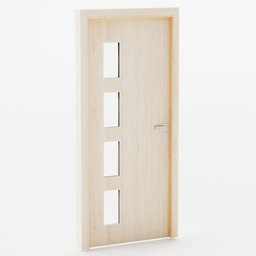
Label: architecture